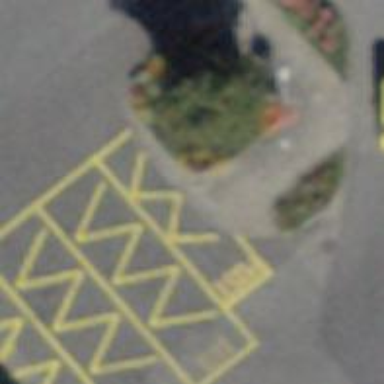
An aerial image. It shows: Bus station with bus stop platform for public transport.